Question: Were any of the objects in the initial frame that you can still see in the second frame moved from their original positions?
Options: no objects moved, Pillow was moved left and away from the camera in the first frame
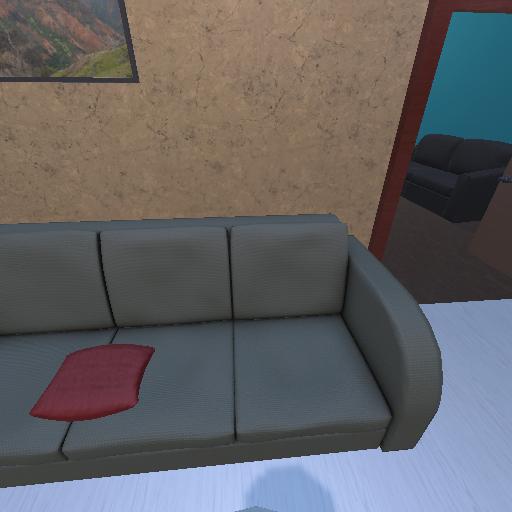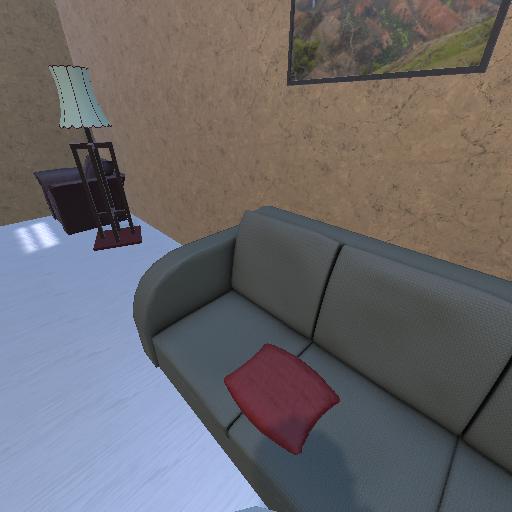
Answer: no objects moved